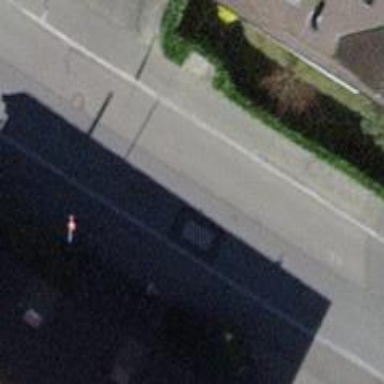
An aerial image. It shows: Bus stop with platform for public transport.